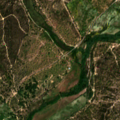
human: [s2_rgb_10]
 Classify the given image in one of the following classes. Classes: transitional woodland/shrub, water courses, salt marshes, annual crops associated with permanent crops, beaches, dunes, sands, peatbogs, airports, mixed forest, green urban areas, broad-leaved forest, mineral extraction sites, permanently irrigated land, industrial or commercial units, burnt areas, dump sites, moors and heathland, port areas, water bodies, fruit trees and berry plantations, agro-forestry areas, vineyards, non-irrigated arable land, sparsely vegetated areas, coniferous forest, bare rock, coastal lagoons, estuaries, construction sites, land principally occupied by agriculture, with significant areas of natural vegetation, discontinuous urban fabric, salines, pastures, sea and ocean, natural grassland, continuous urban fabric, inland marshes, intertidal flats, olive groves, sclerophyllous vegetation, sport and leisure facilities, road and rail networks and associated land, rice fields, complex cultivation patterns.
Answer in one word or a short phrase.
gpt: pastures, agro-forestry areas, broad-leaved forest, transitional woodland/shrub